Question: I want to design a binary full adder to add 3 binary numbers ,
a typical cell of this adder would look like this

Can someone explain why we have 2 carries to the next bit ?
regards
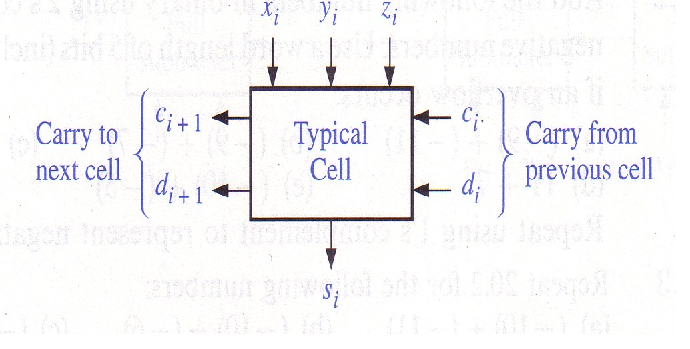
Answer: Let's look at a particular formula: '0b11 + 0b11 + 0b11 == 0b1001'.
The schematic of this would look like:

Adder 0 has the following properties:
- '0b11'- '0b00'- '0b11'
Adder 1 has the following properties:
- '0b11'- '0b01'- '0b100'